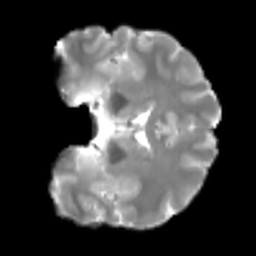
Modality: T2w
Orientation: coronal
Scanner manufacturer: siemens
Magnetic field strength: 3 T
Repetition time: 4 s
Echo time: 0.0594 s